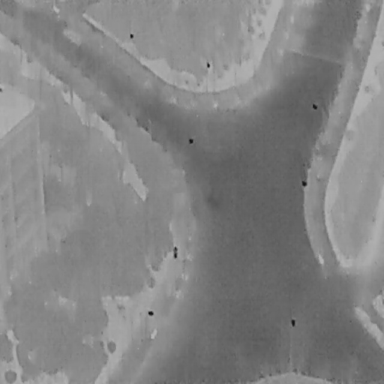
There is a Person in the infrared image.